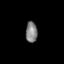
Tissue: lung
Cell type: Others
Senescence score: 0.1992
Nuclear area (px): 235
Mean DAPI intensity: 129.719